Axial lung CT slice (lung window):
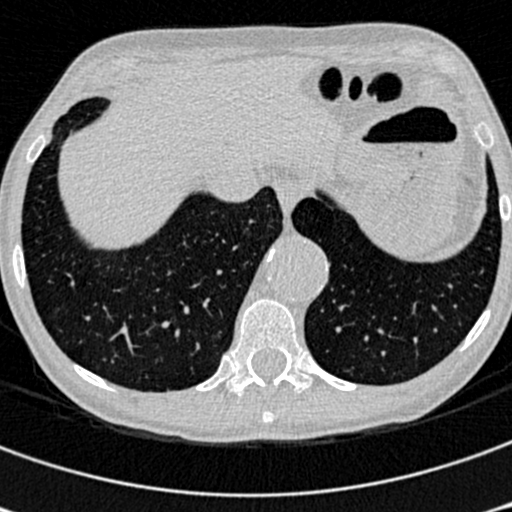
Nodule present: no